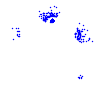
Particle: electron